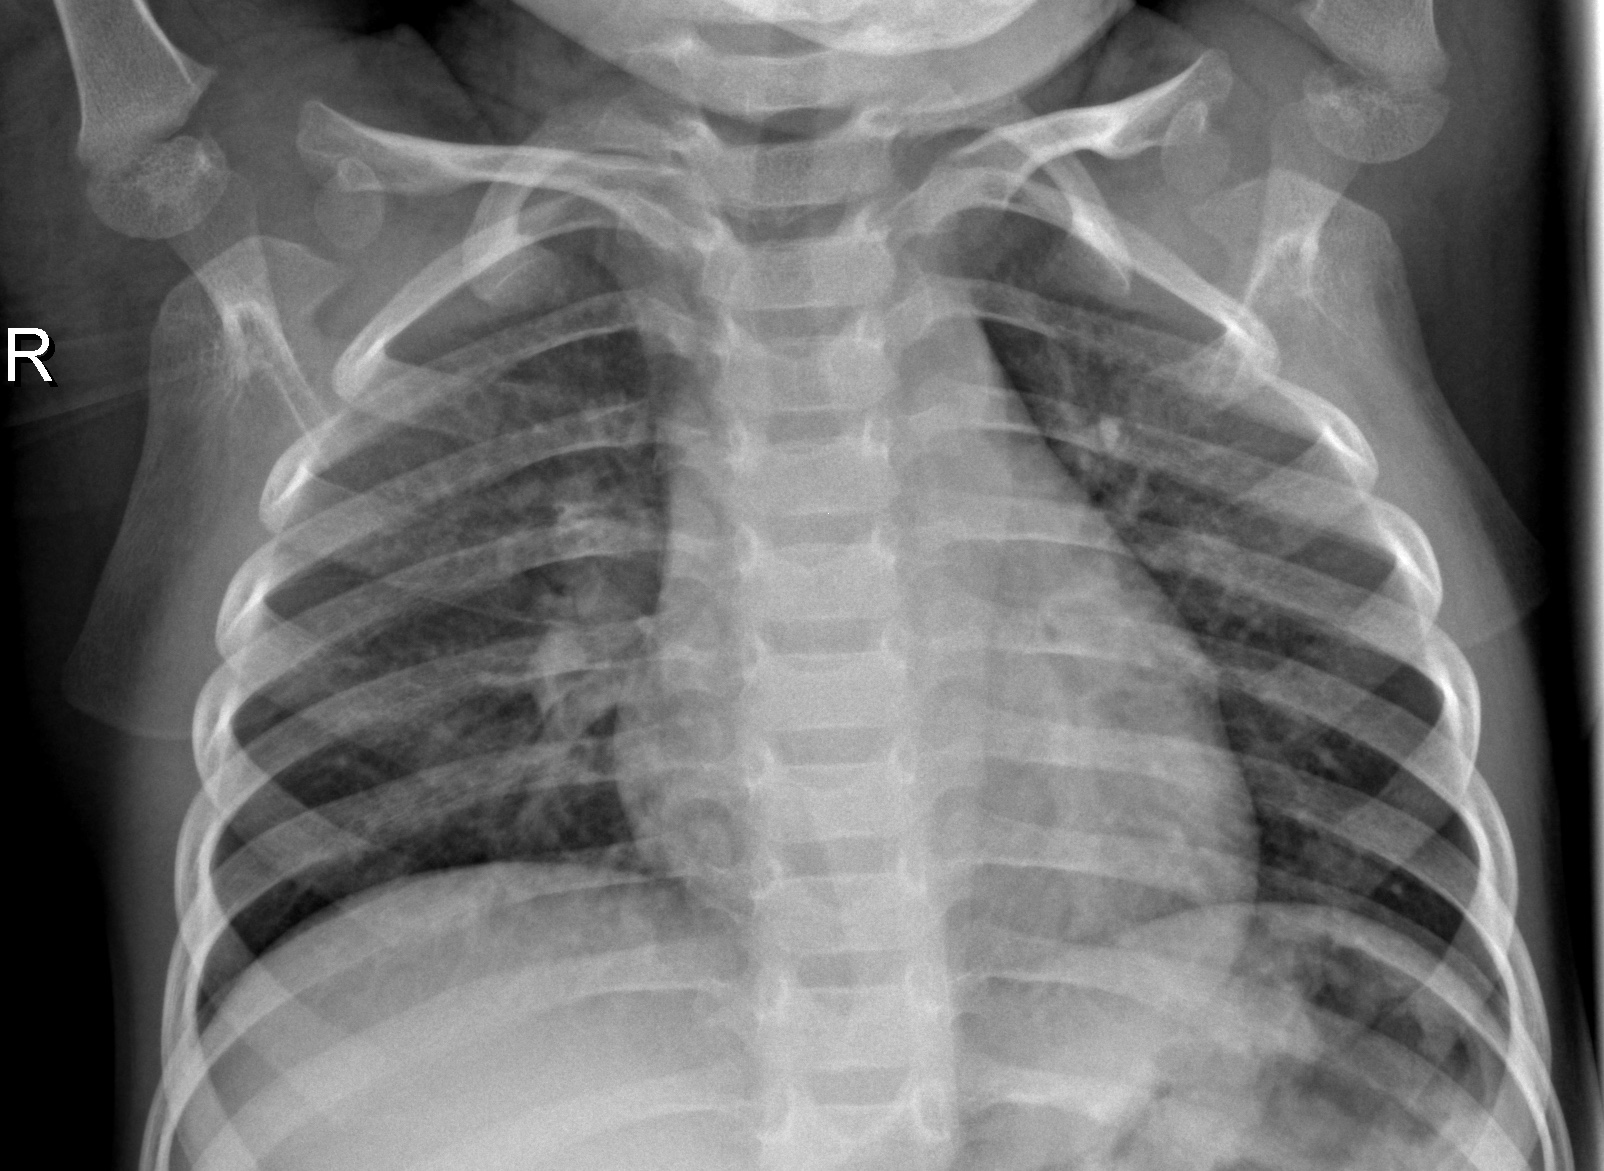
Diagnosis: NORMAL